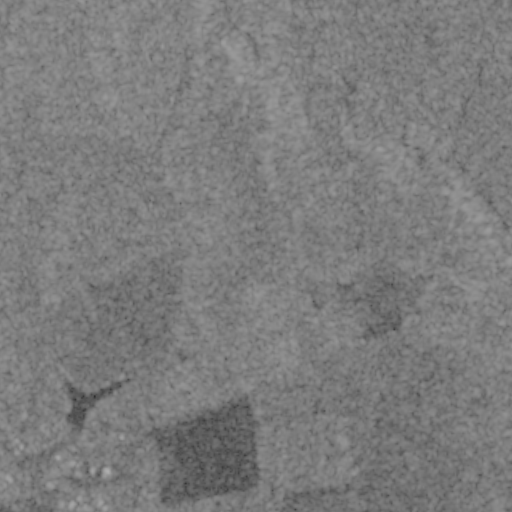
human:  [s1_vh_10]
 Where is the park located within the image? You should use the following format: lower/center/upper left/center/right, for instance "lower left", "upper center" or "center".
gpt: The park is located in the lower left of the image.
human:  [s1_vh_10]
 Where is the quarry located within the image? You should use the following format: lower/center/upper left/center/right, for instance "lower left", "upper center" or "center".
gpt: The quarry is located in the lower right of the image.
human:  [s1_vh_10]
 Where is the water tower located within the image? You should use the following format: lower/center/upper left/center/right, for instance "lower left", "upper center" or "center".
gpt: The water tower is located in the lower left of the image.
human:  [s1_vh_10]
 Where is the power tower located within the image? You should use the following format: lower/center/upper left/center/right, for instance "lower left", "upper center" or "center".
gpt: There is no power tower in the image.

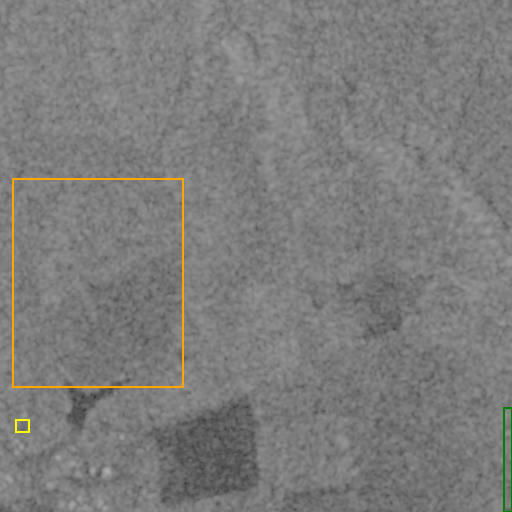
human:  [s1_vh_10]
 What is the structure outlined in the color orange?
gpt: The structure outlined in orange is a crop field.
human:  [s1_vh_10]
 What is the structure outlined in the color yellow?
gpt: The structure outlined in yellow is a park.
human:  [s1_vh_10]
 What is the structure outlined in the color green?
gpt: The structure outlined in green is a quarry.
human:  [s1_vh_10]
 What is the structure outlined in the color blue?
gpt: There is no blue outline.